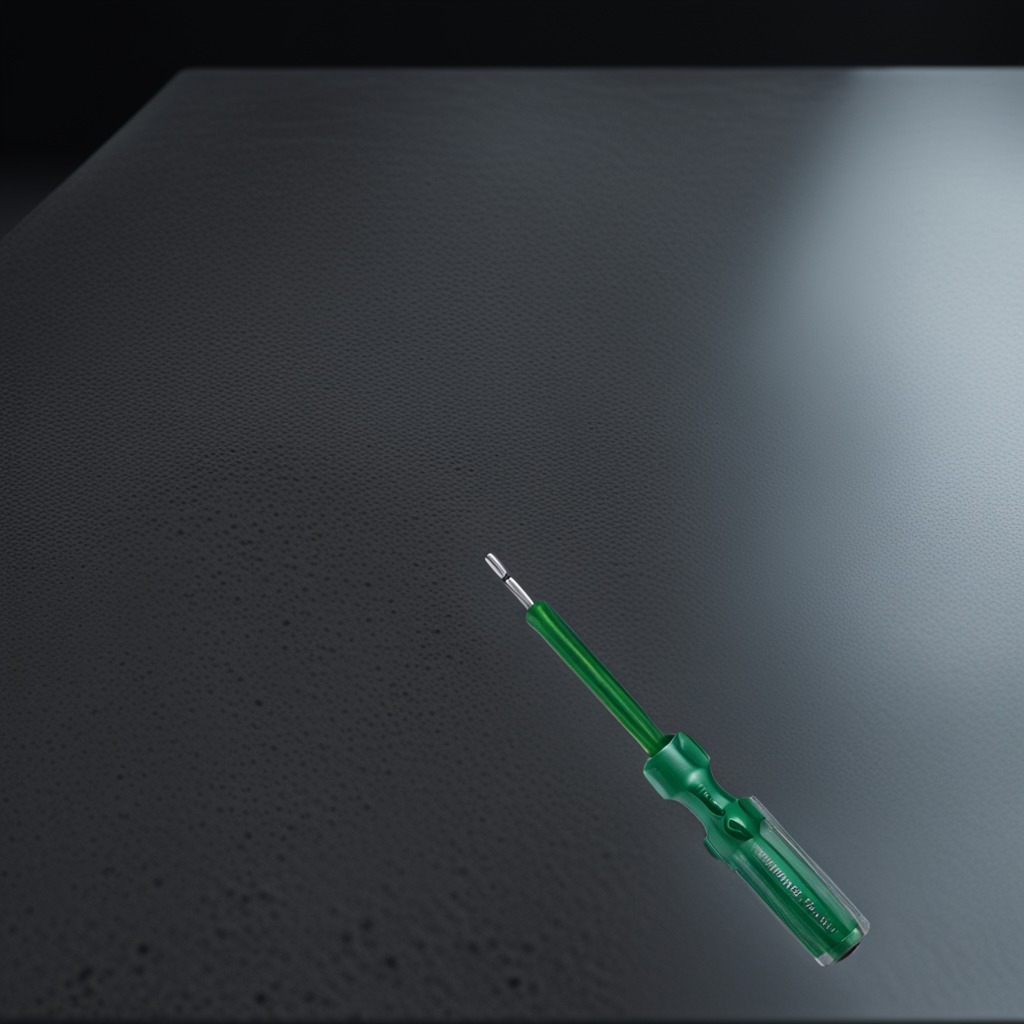
A screwdriver lying on a clean granite table inside a workshop at night.